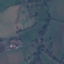
Land use / land cover: Pasture